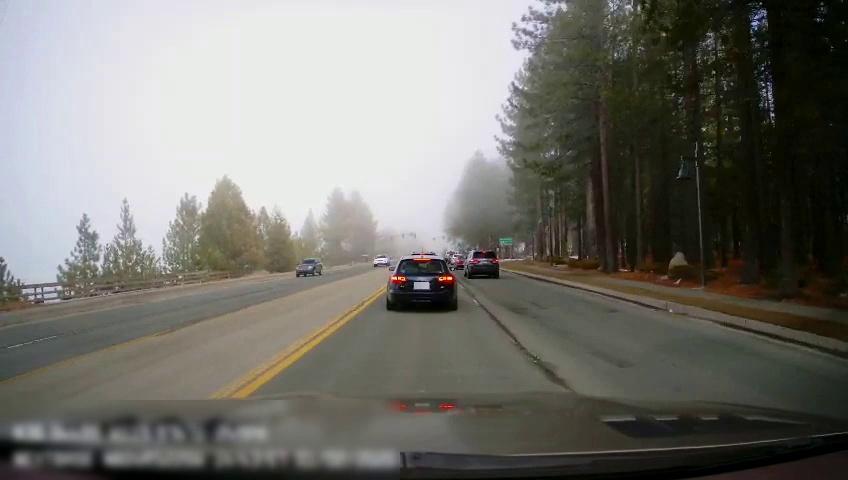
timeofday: Day
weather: Sunny
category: Drivable Space
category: Vehicles | SUV
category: Vehicles | SUV
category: Vehicles | Car
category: Vehicles | SUV
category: Vehicles | Car
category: Lanes | Opposite Lane
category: Lanes | Current Lane
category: Lanes | Current Lane
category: Lanes | Opposite Lane
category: Traffic | Signs